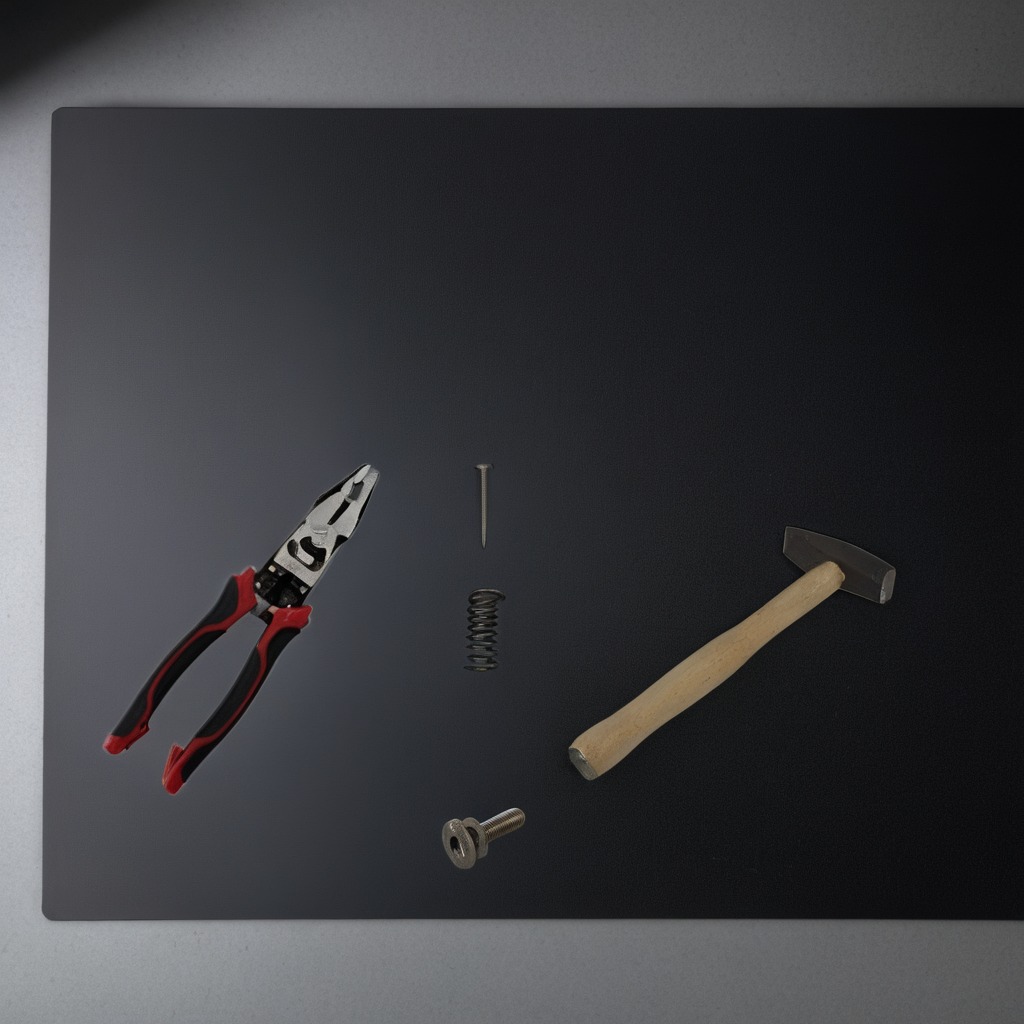
A hammer, an iron nail, a metal machine screw, a coiled metal spring, and a pair of pliers are lying on the clean granite tabletop covered with a black rubber mat inside a workshop under bright overhead lighting crisp shadows high clarity worn but beneath the mat.